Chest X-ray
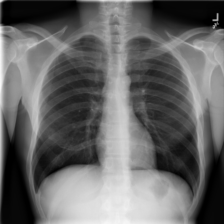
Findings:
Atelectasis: negative
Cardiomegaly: negative
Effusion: negative
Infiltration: negative
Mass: negative
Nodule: negative
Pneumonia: negative
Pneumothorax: negative
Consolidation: negative
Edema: negative
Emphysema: negative
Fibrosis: negative
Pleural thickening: negative
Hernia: negative